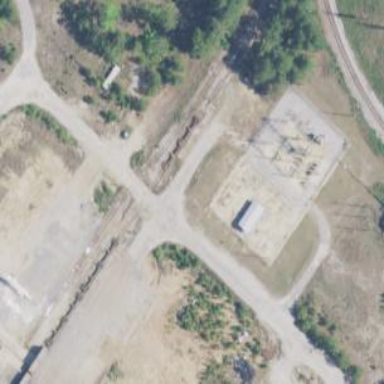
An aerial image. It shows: There is fence around switching substation.